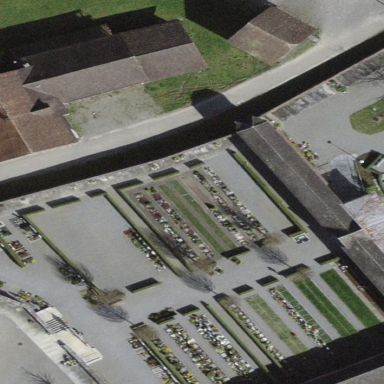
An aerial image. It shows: Grave yard.